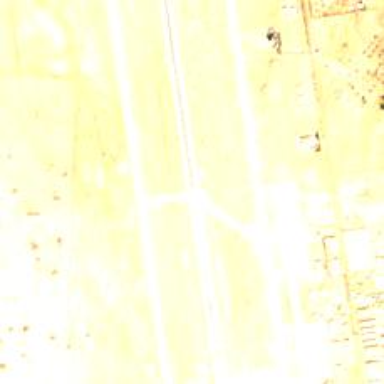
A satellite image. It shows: View of runway in airport.